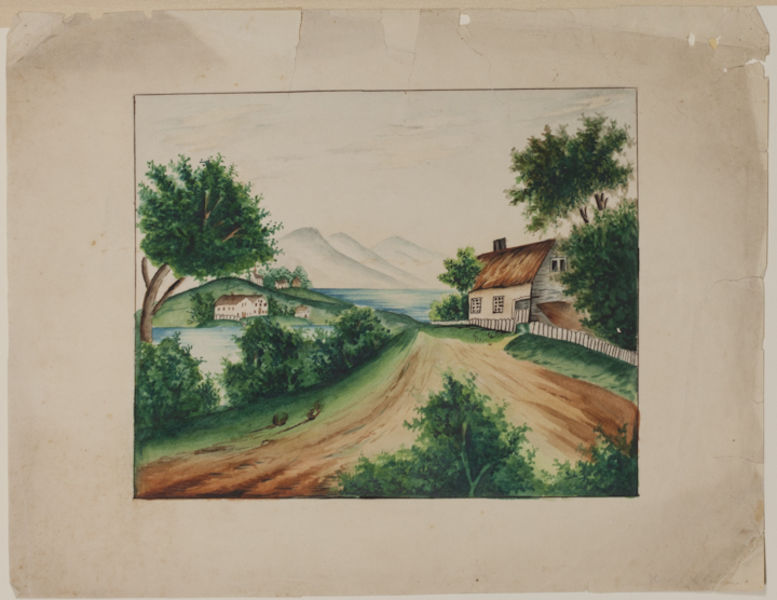
Titel: House by the Lake
Künstler: Hulda H. Conover Dayton
Standort: Amherst (Massachusetts, USA)
Institution: Mead Art Museum, Amherst College
Schlagwörter: blue, red, white, window, black, country, dark, gray, green, grey, painting, windows, yellow, picture, brown, wood, clouds, sky, tree, building, hill, hills, house, lake, landscape, mountain, mountains, ocean, sand, sea, water, distance, horizon, houses, island, lane, roof, street, summer, trees, village, grass, light, river, bushes, path, road, way, drawing, paper, frame, color, hillside, shadow, illustration, bright, fence, small, town, dirt, outside, city, spring, leaves, trunk, buildings, mansion, watercolor, colors, eaves, dull, pencil, bush, farm, home, pond, branches, cottage, paint, chimney, tan, picturesque, trail, photograph, mud, idyll, trunks, verdant, fences, cottages, shed, farmhouse, waterfront, framework, footprints, scenic, thatched, seaa, squirrels, caribbean, dominican republic, turee, dift, famrhouse, bushed, hoofprints, plien air, деревня, пейзаж, домик, дорога, empty road, this is very good.